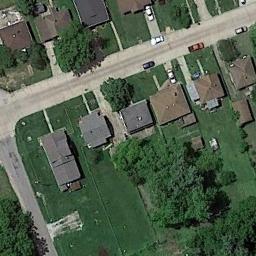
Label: medium_residential